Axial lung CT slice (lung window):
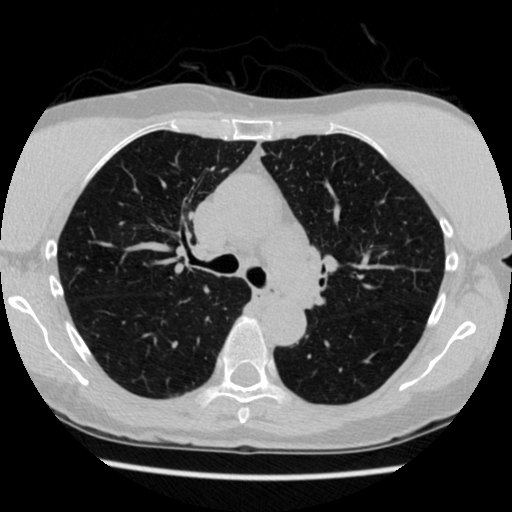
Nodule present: no